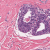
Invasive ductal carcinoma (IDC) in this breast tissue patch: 0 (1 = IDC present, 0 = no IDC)